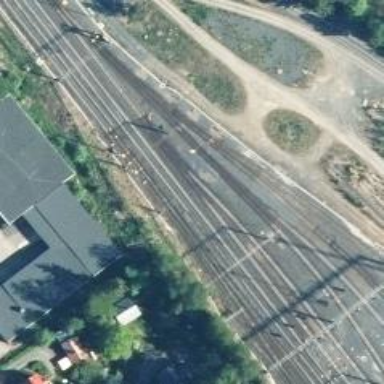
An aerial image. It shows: Railway siding for service.